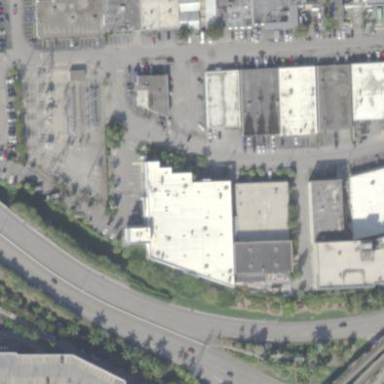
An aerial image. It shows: Commercial building that functions as storage rental shop.